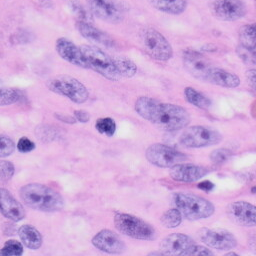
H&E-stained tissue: Skin